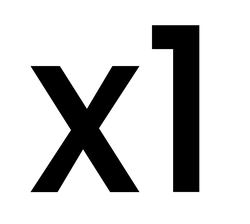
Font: Poppins-Medium